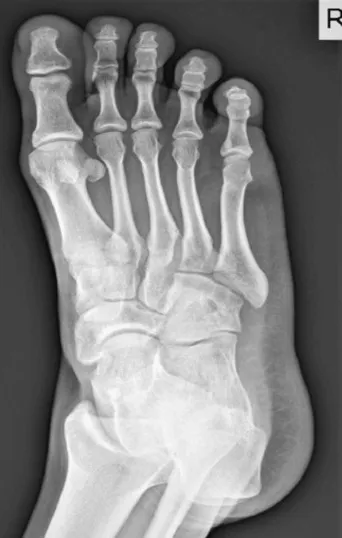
Oblique view radiographs. Partial new bone formation in the cavity of the tarsal cuboid of the right foot.
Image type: radiology (x_ray)